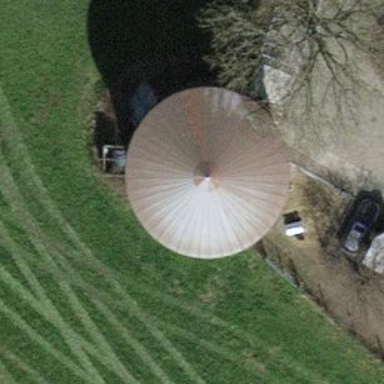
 typically used for storing grain or other materials."